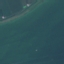
Label: SeaLake